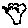
Label: tree